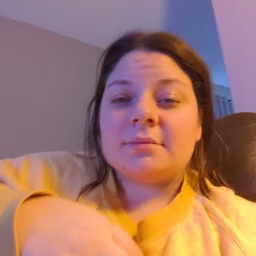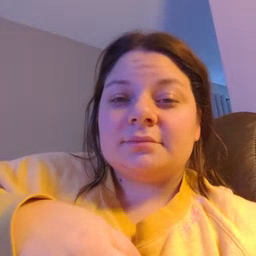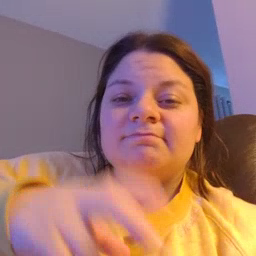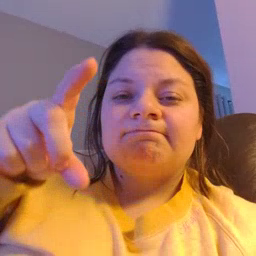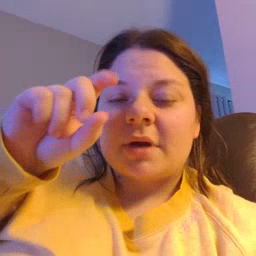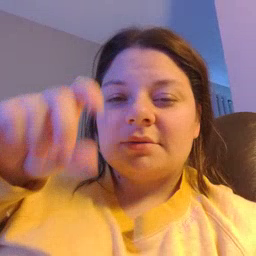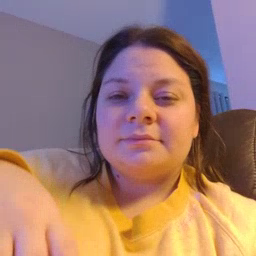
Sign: puzzle